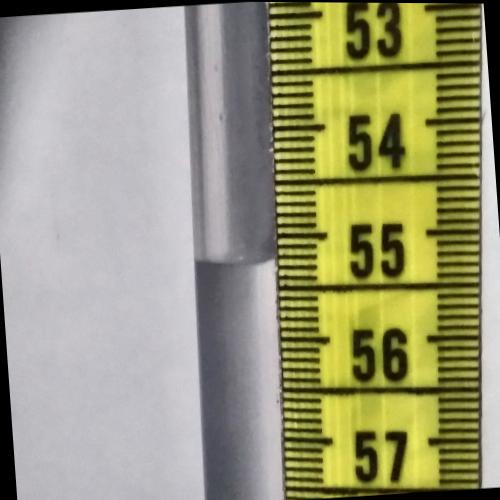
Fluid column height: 55.2 cm